Field crop: tomato
Growth stage: 2
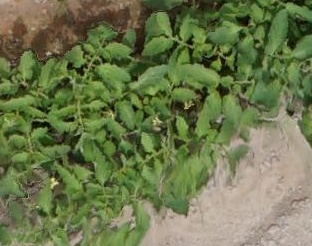
Species: tomato